Question: I'm trying to make a very simple game. In it I have objects ('Circles') that have an 'xDirection' and a 'yDirection', both of which can range between '-1' to '1'.
I have another object that can be rotated by the user ('Pointer') atop of the 'Circles'. I've achieved this rotation by copying some code I found online that gave me the 'angle' of the 'Pointer' from the y-axis that runs through the center of the 'Circle'. (<URL>.
Now i'd like the "gameplay" to be a case of the user angling the pointer into the direction he wants the circle to move. If I have this angle, is there a way I can calculate 'xDirection' and 'yDirection' for the circle?
Really appreciate any help, I know I need to work on my math!
Oh and I'm technically working in javascript, but i'm thinking there's a purely mathematical solution that could be implemented in many languages?

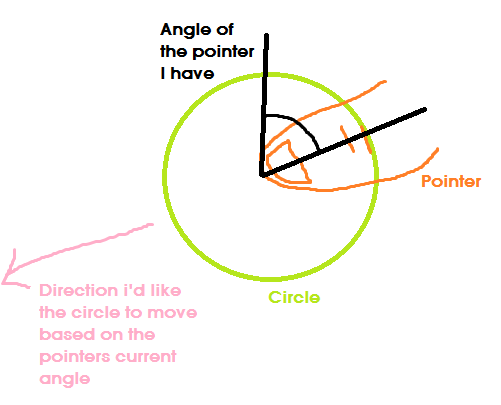
Answer: If I'm reading your problem correctly, this should work:
'''
x = -sin(angle)
y = -cos(angle)
'''